Question: Working with Google Plus API, I have enabled the google+ api in developer console and regenrated the appkey multiple times and trying to access the profile using profile.get but everytime i am getting the following issue:
'''
{
"error": {
"errors": [
{
"domain": "usageLimits",
"reason": "accessNotConfigured",
"message": "Access Not Configured. Please use Google Developers Console to activate the API for your project."
}
],
"code": 403,
"message": "Access Not Configured. Please use Google Developers Console to activate the API for your project."
}
}
'''
Here is the link, i am trying to do:
<URL>{myKey}
passing my generated key for that domain, i am getting the above error. why it is not working
Screenshot of Enabled API's

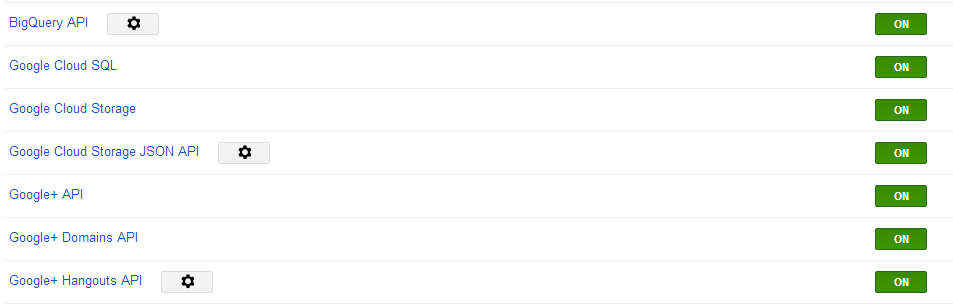
Answer: I am guessing you're using the wrong API key. The API key is not a client ID or a client secret - it shouldn't have '.' in it. In the new console (<URL> they are generated under the Credentials > Public API Access section and should look something like 'AIzaSyC-iPgOiU2hSqnpjc-KrtHpwThsWh_hQdO'.
If you've made one make sure that the allowable IP addresses or browser URLs (depending on key type) include the one you're making the call from. I included a screenshot of the key section below.